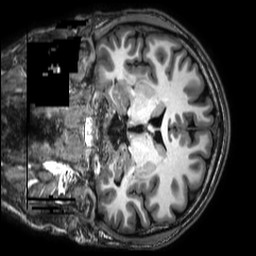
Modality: T1w
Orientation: coronal
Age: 31
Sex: male
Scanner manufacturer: philips
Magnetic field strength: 3 T
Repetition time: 0.008056 s
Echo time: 0.003686 s